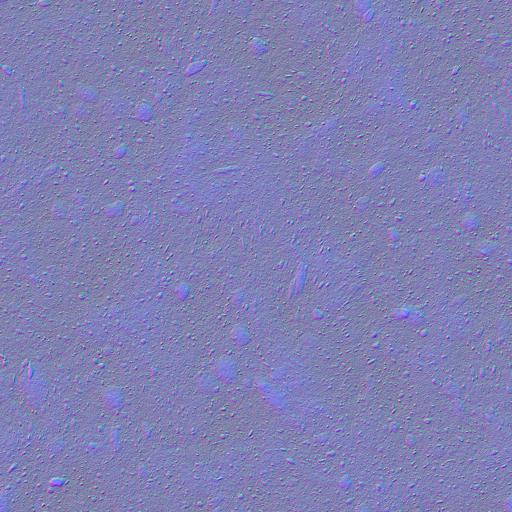
dirt dirty sponge yellow